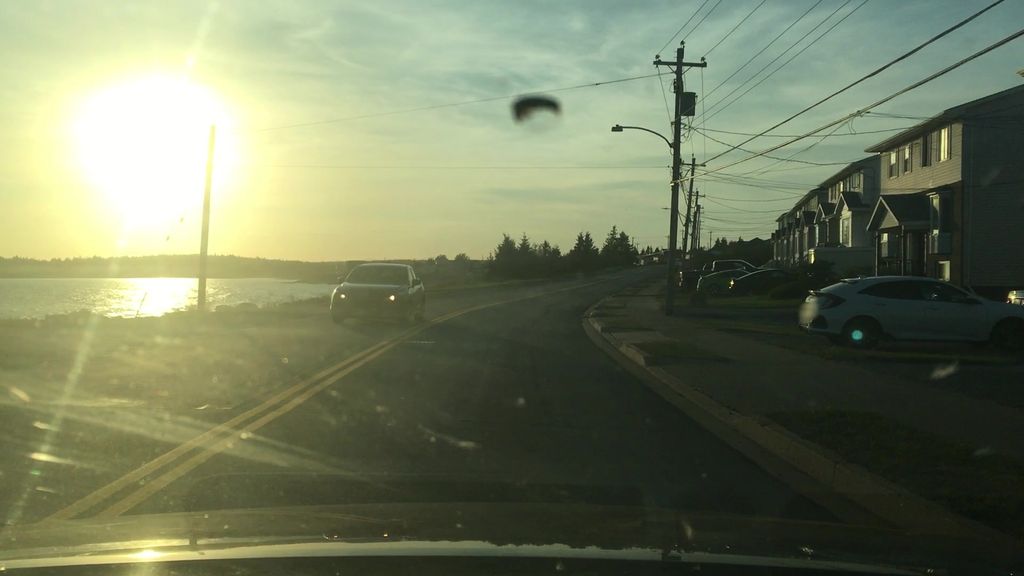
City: halifax